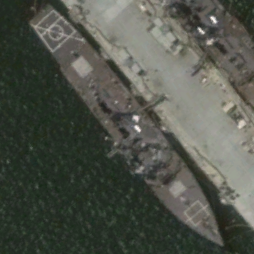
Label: destroyer